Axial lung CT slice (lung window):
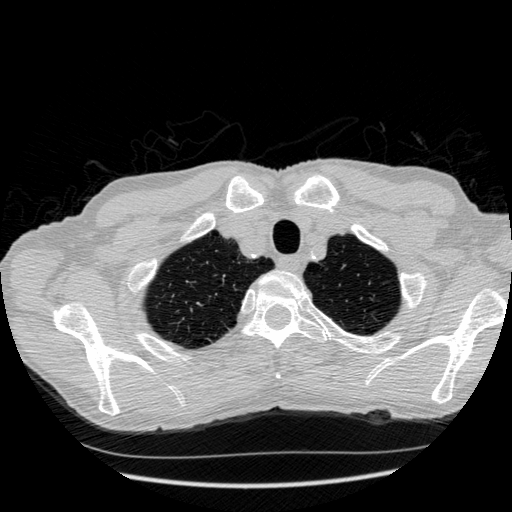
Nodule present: no